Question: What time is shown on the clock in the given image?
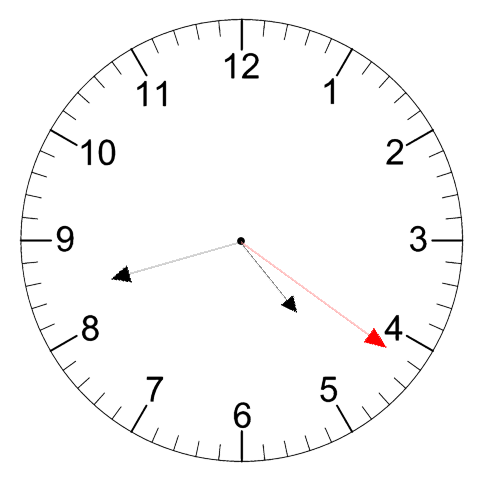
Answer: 04:42:21